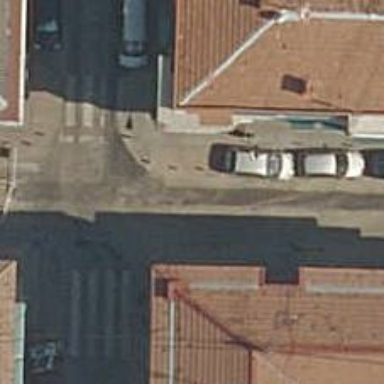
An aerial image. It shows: Uncontrolled zebra crossing on the road.